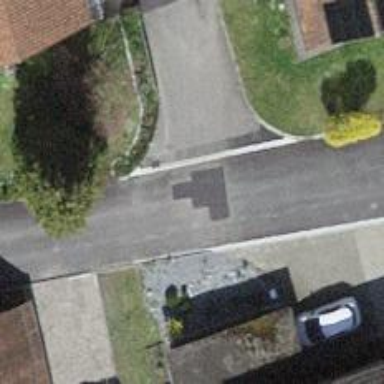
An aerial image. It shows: Service road with paving stones.